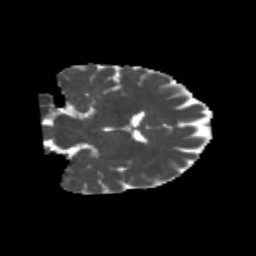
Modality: MD
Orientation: coronal
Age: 39
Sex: male
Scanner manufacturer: siemens
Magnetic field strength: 3 T
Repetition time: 1.8 s
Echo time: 0.07 s